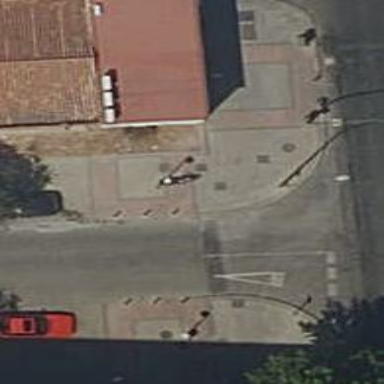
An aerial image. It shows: Footway surfaced with paving stones.